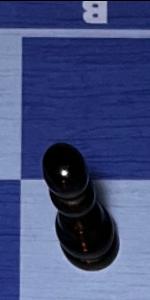
Label: Pawn_Black